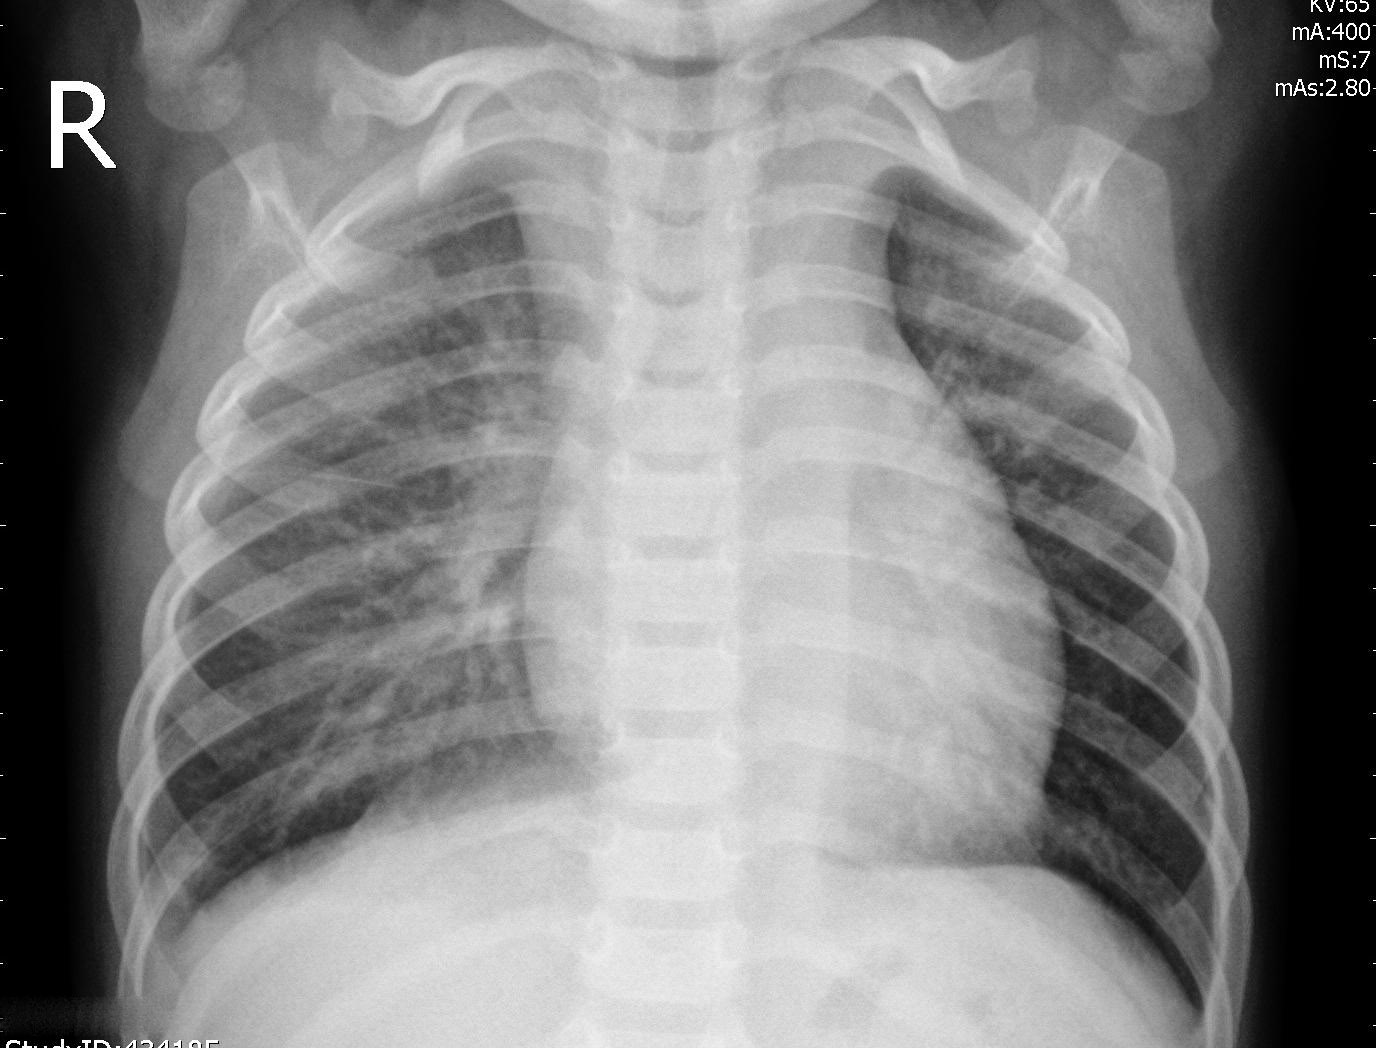
Diagnosis: PNEUMONIA